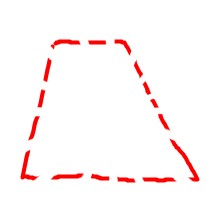
Shape: trapezoid